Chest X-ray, AP view. Patient: 28 years old, sex M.
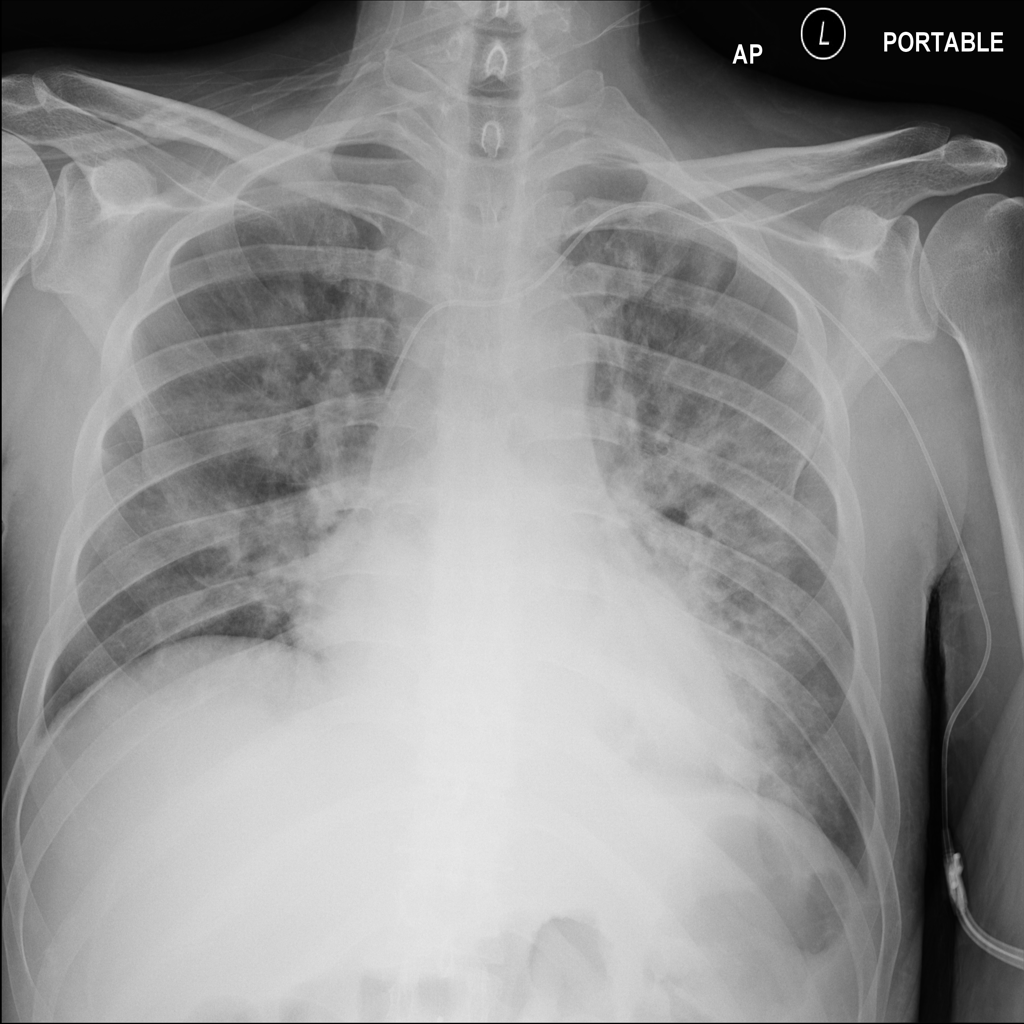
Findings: Edema, Pneumonia